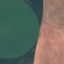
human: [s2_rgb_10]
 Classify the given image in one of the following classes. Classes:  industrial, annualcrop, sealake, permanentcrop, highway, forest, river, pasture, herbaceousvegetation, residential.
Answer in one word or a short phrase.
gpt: AnnualCrop